Question: I have a UITableViewCell as a subview in a custom view controller. It works great except that when it scrolls to its top or bottom of its contentSize limit, it "keeps going" and leaves some white space exposed behind it. This is particularly irritating because I do have a UIView covering the entire screen behind the tableView, and that view is set to a non-white color. I also added a subview exactly underlaying the tableview with the same background color, again attempting to block the white. I also set the UIApplication Window background color to a non white color. None of this worked.
I would have thought that even if my TableView bounces around its origin frame, the "exposed" view should match the underlying view rather than be white. How can I fix my tableView so that it retains all its scroll properties but doesn't reveal white when it bounces around at the end of a scroll?
Here is a screen shot of the effect. The white appears the tableViewHeader and below a UISCrollView that occupies the top of the screen. This appears when I scroll the tableView all the way to one extreme. The white space appears at the bottom rather than the top of the tableView if I scroll all the way to the other end.

Here's the relevant code, quite vanilla I think:
'''
@interface JudgeViewController () <UITextFieldDelegate, UITextViewDelegate, UINavigationControllerDelegate, UIGestureRecognizerDelegate, UITableViewDataSource, UITableViewDelegate, UIViewControllerRestoration, UIScrollViewDelegate>
@property (nonatomic) UITableView *tableView;
@end
'''
functions to set tableViewCells
'''
#pragma mark - tableview appearance and actions
- (void)tableView:(UITableView *)tableView didSelectRowAtIndexPath:(NSIndexPath *)indexPath
{
StatsViewController *svc = [[StatsViewController alloc] init];
svc.user = self.object.answerUser[indexPath.row];
svc.fromJudge = YES;
[self.navigationController pushViewController:svc animated:YES];
}
- (NSInteger)tableView:(UITableView *)tableView numberOfRowsInSection:(NSInteger)section
{
return [self.object.answerArray count];
}
-(UITableViewCell *)tableView:(UITableView *)tableView cellForRowAtIndexPath:(NSIndexPath *)indexPath
{
UITableViewCell *cell;
UILabel *label = nil;
cell = [tableView dequeueReusableCellWithIdentifier:@"Cell"];
if(cell ==nil)
{
cell = [[UITableViewCell alloc] initWithFrame:CGRectZero];
label = [[UILabel alloc] initWithFrame:CGRectZero];
[label setLineBreakMode: UILineBreakModeWordWrap];
[label setMinimumFontSize:SMALL_FONT_SIZE];
[label setNumberOfLines:0];
[label setFont:[UIFont systemFontOfSize:SMALL_FONT_SIZE]];
[label setTag:1];
// [[label layer] setBorderWidth:2.0f];
[[cell contentView] addSubview:label];
}
CGFloat width = [[UIScreen mainScreen] bounds].size.width;
CGFloat height = [[UIScreen mainScreen] bounds].size.height;
NSString *text = self.object.answerArray[indexPath.row];
CGSize constraint = CGSizeMake(.8*CELL_CONTENT_WIDTH - (CELL_CONTENT_MARGIN)*2, 200000.0f);
CGSize size = [text sizeWithFont:[UIFont systemFontOfSize:SMALL_FONT_SIZE] constrainedToSize:constraint];
if(!label)
label = (UILabel *)[cell viewWithTag:1];
[label setText:text];
[label setFrame:CGRectMake(CELL_CONTENT_MARGIN, CELL_CONTENT_MARGIN, .8*CELL_CONTENT_WIDTH - (CELL_CONTENT_MARGIN)*2, MAX(size.height, 44.0f))];
UIButton *button1 = [UIButton buttonWithType:UIButtonTypeRoundedRect];
button1.frame = CGRectMake(.85*width, label.frame.size.height/2-2*CELL_CONTENT_MARGIN, .12*width, 20);
[button1 setTitle:@"UP" forState:UIControlStateNormal];
button1.titleLabel.font =[UIFont systemFontOfSize:SMALLEST_FONT_SIZE];
[button1 setTitleColor:[UIColor blackColor] forState:UIControlStateNormal];
[button1 addTarget:self action:@selector(upVoteA:) forControlEvents:UIControlEventTouchUpInside];
[cell.contentView addSubview:button1];
[cell.contentView bringSubviewToFront:button1];
UIButton *button2 = [UIButton buttonWithType:UIButtonTypeRoundedRect];
button2.frame = CGRectMake(.85*width, label.frame.size.height/2+2*CELL_CONTENT_MARGIN, .12*width, 20);
[button2 setTitle:@"DOWN" forState:UIControlStateNormal];
button2.titleLabel.font =[UIFont systemFontOfSize:SMALLEST_FONT_SIZE];
[button2 setTitleColor:[UIColor blackColor] forState:UIControlStateNormal];
[button2 addTarget:self action:@selector(downVoteA:) forControlEvents:UIControlEventTouchUpInside];
CGFloat moduloResult = indexPath.row % 2;
if(moduloResult>0)
{
cell.backgroundColor = [UIColor colorWithRed:1 green:0.647 blue:0 alpha:.6];
}
else
{
cell.backgroundColor = [UIColor colorWithRed:1 green:0.647 blue:0 alpha:.4];
}
cell.opaque = NO;
cell.alpha = 0.2;
[cell.contentView addSubview:button2];
[cell.contentView bringSubviewToFront:button2];
cell.selectionStyle = UITableViewCellSelectionStyleNone;
return cell;
}
-(void)keyboardToJudge
{
}
- (CGFloat)tableView:(UITableView *)tableView heightForRowAtIndexPath:(NSIndexPath *)indexPath
{
if(indexPath.row < [self.object.answerArray count])
{
NSString *text = self.object.answerArray[indexPath.row];
CGSize constraint = CGSizeMake(.8*CELL_CONTENT_WIDTH - (CELL_CONTENT_MARGIN)*2, 200000.0f);
CGSize size = [text sizeWithFont:[UIFont systemFontOfSize:FONT_SIZE-2.0f] constrainedToSize:constraint];
CGFloat height = MAX(size.height, 44.0f);
return height + (CELL_CONTENT_MARGIN)*2;
}
else
{
return 200.0f;
}
}
'''
functions setting out layout:
'''
-(void)viewDidLoad
{
...among other things setting up top scroll view (top part of view with gray background and orange text)...
if(self.navigationController.navigationBar.frame.size.height>0)
{
self.scroll = [[UIScrollView alloc] initWithFrame:CGRectMake(0, 5, width, height*SCROLL_VIEW_OFFSET)];
}
else
{
self.scroll = [[UIScrollView alloc] initWithFrame:CGRectMake(0, statusBarHeight+5, width, height*SCROLL_VIEW_OFFSET)];
}
self.scroll.backgroundColor = BACKGROUND_COLOR;
self.scroll.contentSize =CGSizeMake(width, .5*height);
self.scroll.delegate = self;
self.scroll.contentInset = UIEdgeInsetsMake(30, 0, 30, 0);
[self.scroll setShowsHorizontalScrollIndicator:NO];
...adding buttons to self.scroll...
[self.view addSubview:self.scroll];
....
self.tableView = [[UITableView alloc] initWithFrame:frame];
self.tableView.delegate = self;
self.tableView.dataSource = self;
self.tableView.tableFooterView = [[UIView alloc] initWithFrame:CGRectMake(0, 0, _width, _height*.1)];
self.tableView.tableFooterView.backgroundColor = BACKGROUND_COLOR;
self.tableView.tableHeaderView = [[UIView alloc] initWithFrame:CGRectMake(0, 0, _width, _height*.1)];
self.tableView.tableHeaderView.backgroundColor = BACKGROUND_COLOR;
....tableView hidden state is changed to yes in another function if row count is zero but not usually...
self.tableView.hidden = NO;
[self.view addSubview:self.tableView];
...
}
'''
Finally, I also call :
'''
[self.tableView reloadData];
'''
after reloading data from a webserver and depending on the results either set the tableView to hidden or not (not hidden if there are results to display). That should be every line of code that touches the tableView subview.
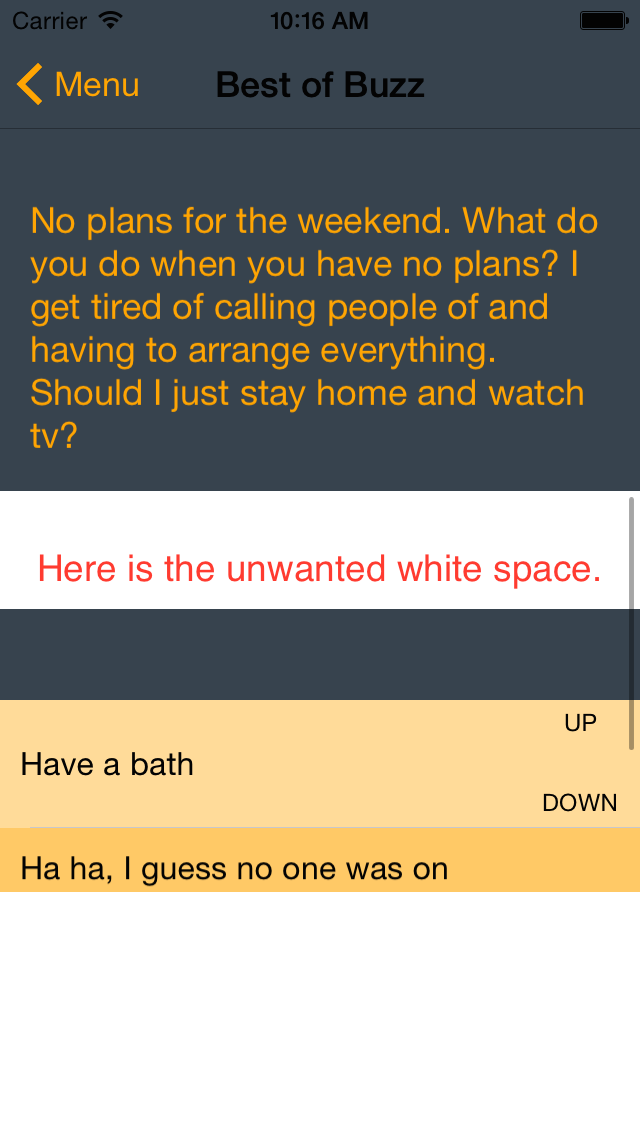
Answer: Add to your 'viewDidLoad'
'''
[self.tableView setBackgroundColor:BACKGROUND_COLOR];
'''
Set the background color of your 'tableView' and you'll be fine